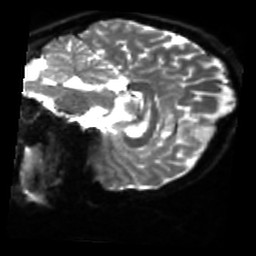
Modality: sbref
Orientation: sagittal
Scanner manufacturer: siemens
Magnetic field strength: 3 T
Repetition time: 4 s
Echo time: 0.0594 s